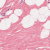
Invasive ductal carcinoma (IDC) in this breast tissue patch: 0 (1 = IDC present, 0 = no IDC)